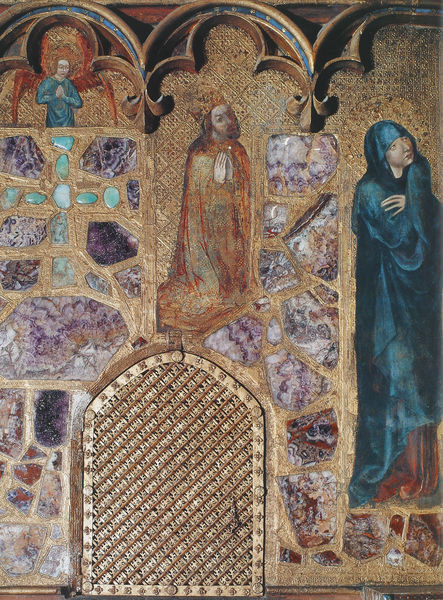
Titel: Wenzelskapelle im Prager Veitsdom
Standort: Prag, Veitsdom (EU - Tschechische Republik)
Schlagwörter: blau, gott, stein, gitter, gewand, gold, edelsteine, krone, engel, religion, knien, mosaik, beten, altar, christus, jesus, heilig, maria, dreipass, entharsien